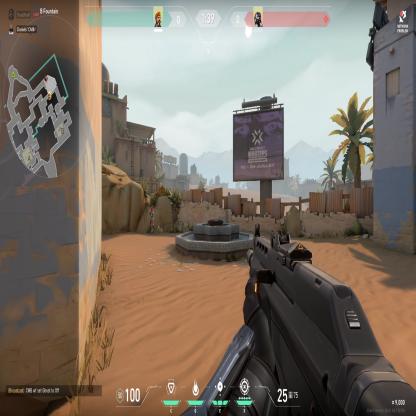
Label: enemy